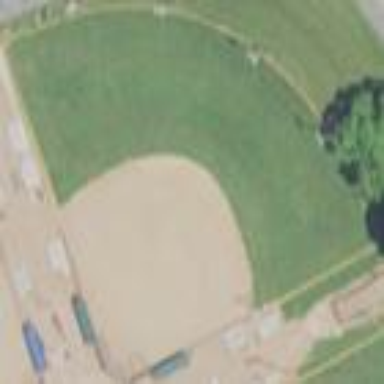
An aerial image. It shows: Baseball pitch for leisure land.